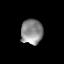
Tissue: prostate
Cell type: T cells
Senescence score: 0.2838
Nuclear area (px): 528
Mean DAPI intensity: 142.417